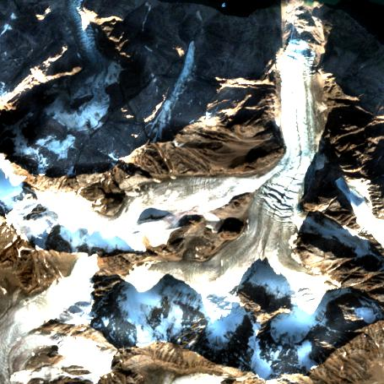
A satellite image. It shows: Stunning view of glacier.